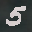
Label: 5